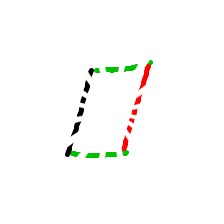
Shape: parallelogram